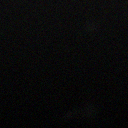
Screen state: off